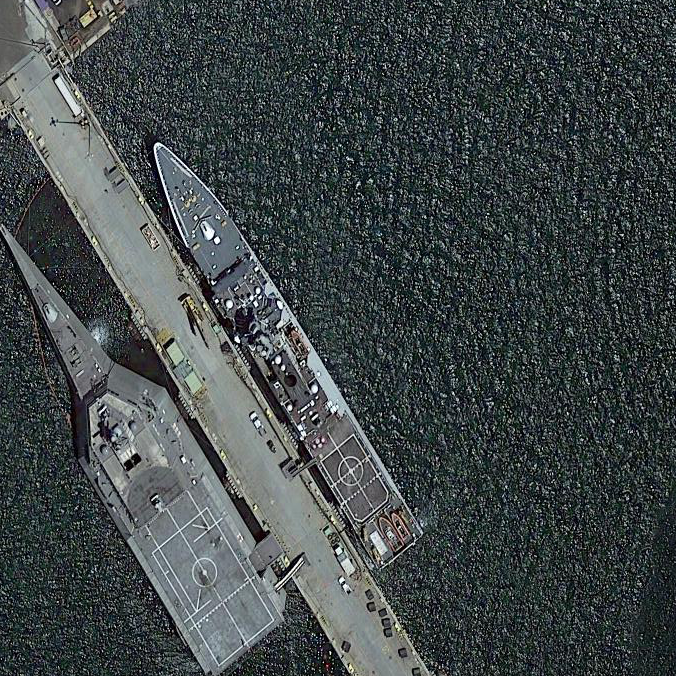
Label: Independence-class_combat_ship